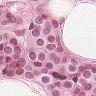
Metastatic tissue present: yes